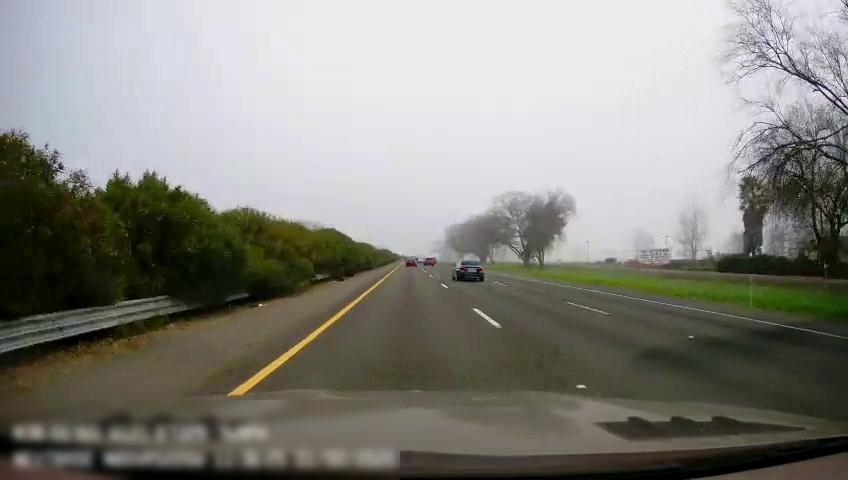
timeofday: Day
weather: Sunny
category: Drivable Space
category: Vehicles | Car
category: Vehicles | Car
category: Vehicles | SUV
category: Lanes | Current Lane
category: Lanes | Current Lane
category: Lanes | Alternate Lane
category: Lanes | Alternate Lane